Question: I have a 'JTabbedPane' with 5 tabs in it. I also got 3 other buttons in same 'JFrame' where my JTabbedPane is added. I want to make the user able move to particular tab when a particular button is clicked. Here is the image example

Now for example if user clicks 'Button 1' then 'tab One' should be opened and similarly when 'button 2' is clicked then 'tab Two' should be opened and so for third one.
Here is my code to add these JTabbedPane and buttons.
'''
public class TabsAndButtons
{
public TabsAndButtons()
{
JTabbedPane tabsPane = new JTabbedPane();
tabsPane.add("One", new JPanel());
tabsPane.add("Two", new JPanel());
tabsPane.add("Three", new JPanel());
tabsPane.add("Four", new JPanel());
tabsPane.add("Five", new JPanel());
JPanel Panel = new JPanel();
Panel.add(tabsPane);
JButton Button1 = new JButton("Button 1");
Panel.add(Button1);
JButton Button2 = new JButton("Button 2");
Panel.add(Button2);
JButton Button3 = new JButton("Button 3");
Panel.add(Button3);
JFrame MainFrame = new JFrame("JTabbedPane and Buttons");
MainFrame.setDefaultCloseOperation(JFrame.EXIT_ON_CLOSE);
MainFrame.getContentPane().add(Panel );
MainFrame.pack();
MainFrame.setVisible(true);
}
public static void main(String[] args)
{
java.awt.EventQueue.invokeLater(() -> {
new TabsAndButtons();
});
}
}
'''
The actual purpose of such action is very lengthy and has a lot details which will make the question dull so I am asking the main task where I stucked. Thanks for your kind support and time.
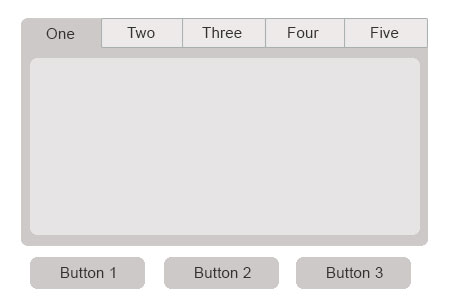
Answer: Use the method 'button.addActionListener() to execute code when a button is clicked. The code that you want to execute is probably'tabsPane. setSelectedIndex(i)'where'i' is the index of the tab that you want to show.
You might also want to move the 'JTabbedPane tabsPane' into a member variable, or mark it with 'final', to make sure that it can be accessed from within the action listener.